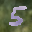
Label: 5